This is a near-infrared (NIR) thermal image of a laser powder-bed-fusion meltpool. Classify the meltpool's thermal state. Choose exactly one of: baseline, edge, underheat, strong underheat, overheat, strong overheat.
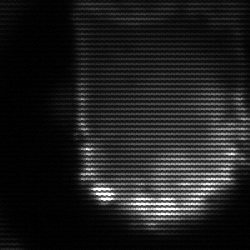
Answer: baseline